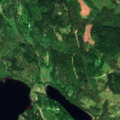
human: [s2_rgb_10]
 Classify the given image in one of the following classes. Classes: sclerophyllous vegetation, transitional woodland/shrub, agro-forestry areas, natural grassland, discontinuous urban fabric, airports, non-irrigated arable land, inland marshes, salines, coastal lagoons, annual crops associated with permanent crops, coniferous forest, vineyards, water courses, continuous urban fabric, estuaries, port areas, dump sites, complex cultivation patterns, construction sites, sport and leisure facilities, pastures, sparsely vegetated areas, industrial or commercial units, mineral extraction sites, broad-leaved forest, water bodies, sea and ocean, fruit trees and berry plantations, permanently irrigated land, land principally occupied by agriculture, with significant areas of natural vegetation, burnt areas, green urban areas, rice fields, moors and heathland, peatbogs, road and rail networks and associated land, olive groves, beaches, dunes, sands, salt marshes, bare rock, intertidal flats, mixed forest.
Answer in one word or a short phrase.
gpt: land principally occupied by agriculture, with significant areas of natural vegetation, broad-leaved forest, mixed forest, transitional woodland/shrub, water bodies